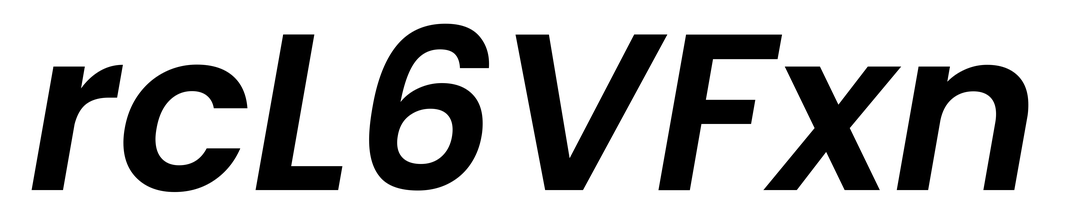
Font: Poppins-SemiBoldItalic